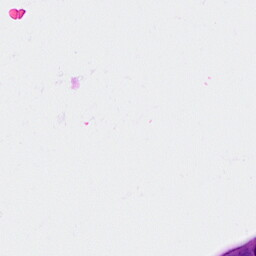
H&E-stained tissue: Breast